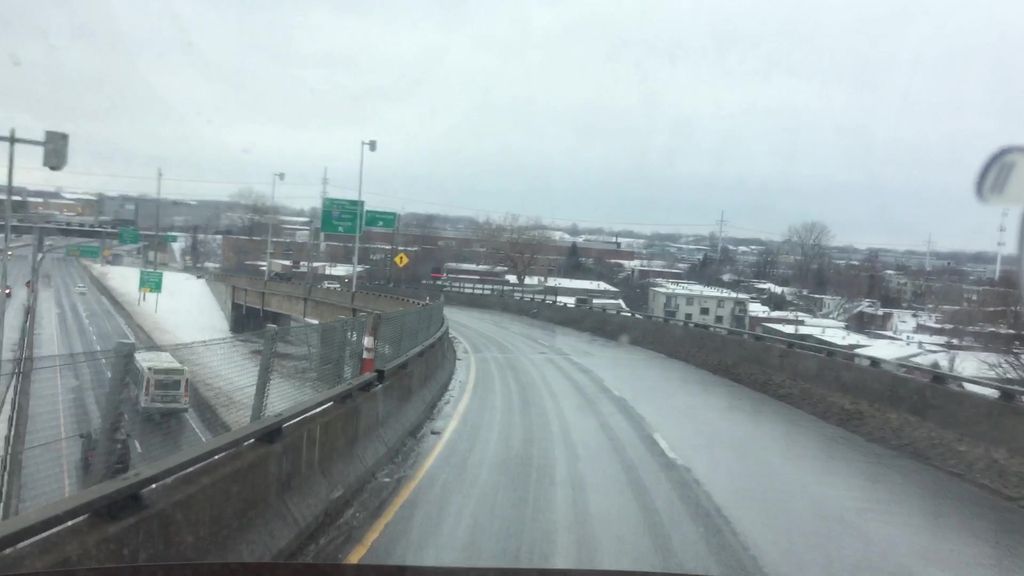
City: montreal